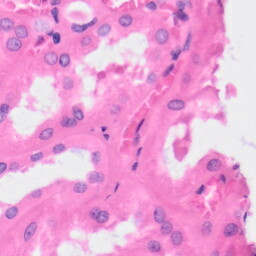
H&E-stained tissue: Kidney